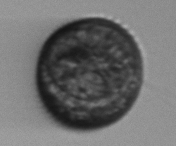
Label: Margalefidinium